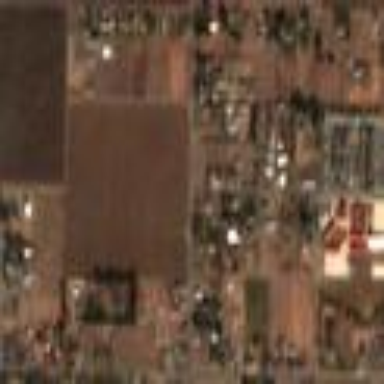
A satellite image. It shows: Rural residential area with landuse designated as residential.